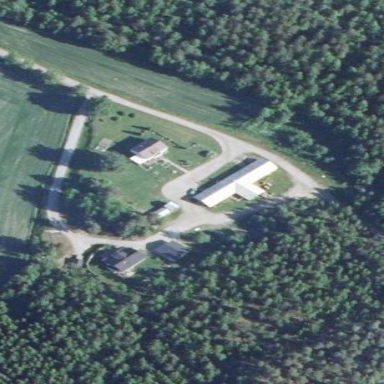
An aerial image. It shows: Farmyard area.